Question: I would to change the default login page (to '/content/ethz_ch/Login')
I configured tha page by the

In './launchpad/config/com/day/cq/auth/impl/LoginSelectorHandler.config' I see
'''
auth.loginselector.defaultloginpage="/content/ethz_ch/Login"
'''
as expected.
I then configured a test page ('/content/ethz_ch/de/auth_test.html') with a closed user group and left the login page field blank.
When accessing the test page, instead on the newly defined login page I am redirected to
'''
https://..../system/sling/cqform/defaultlogin.html?resource=%2Fcontent%2Fethz_ch%2Fde%2Fauth_test.html&$$login$$=%24%24login%24%24
'''
Any idea on what I am doing wrong?
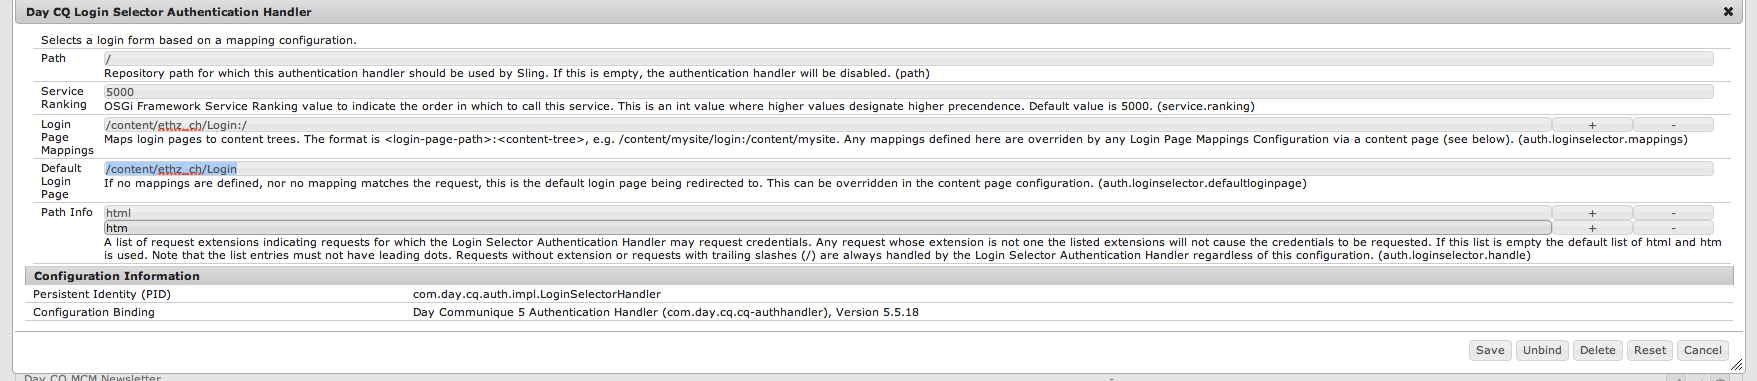
Answer: In the there is a setting which restricts the possible login pages:
> A list of request extensions indicating requests for which the Login Selector Authentication Handler may request credentials. Any request whose extension is not one the listed extensions will not cause the credentials to be requested. If this list is empty the default list of html and htm is used. Note that the list entries must not have leading dots. Requests without extension or requests with trailing slashes (/) are always handled by the Login Selector Authentication Handler regardless of this configuration.
Specifying the with the full URL (with extension) solved the problem:
'''
/content/ethz_ch/login.html
'''